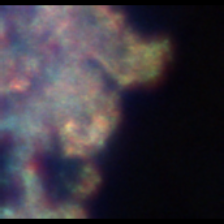
Taxon: Unknown_detritus
Group: Unknown